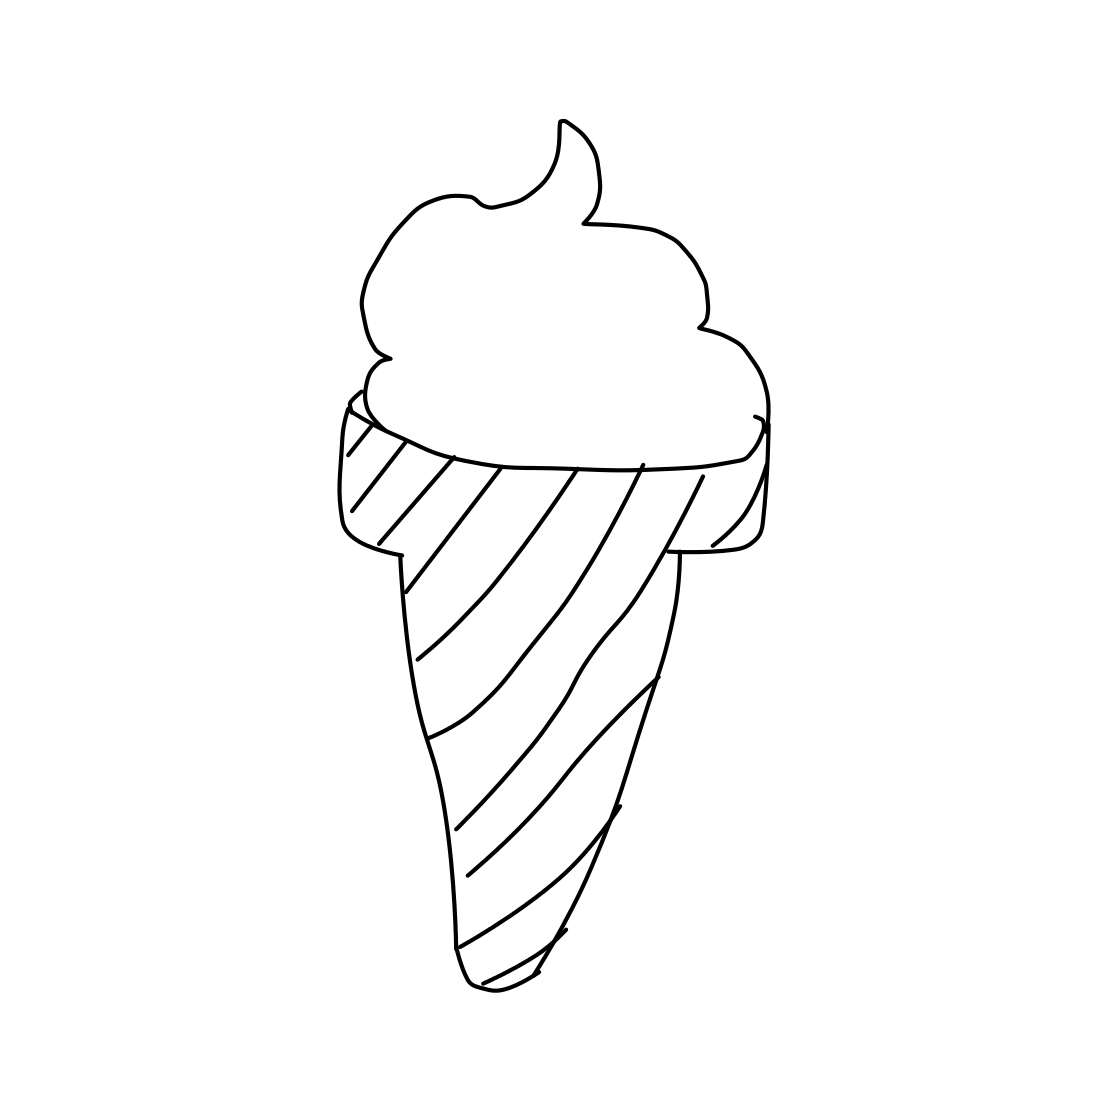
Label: ice-cream-cone